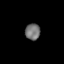
Tissue: lung
Cell type: Epithelial cells
Senescence score: 0.1518
Nuclear area (px): 239
Mean DAPI intensity: 114.126